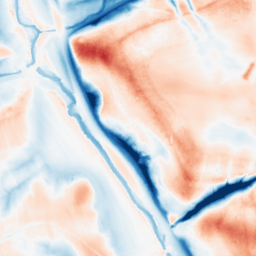
Category: edge_preserving
Decomposition family: guided
Decomposition parameters: radius: 16
eps: 0.1
Upsampling method: cubic_mitchell
Upsampling parameters: scale: 2
Upsampling scale: 2